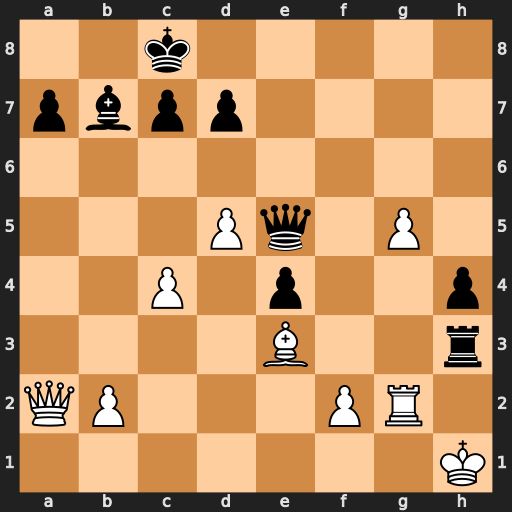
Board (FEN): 2k5/pbpp4/8/3Pq1P1/2P1p2p/4B2r/QP3PR1/7K
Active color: w
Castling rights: -
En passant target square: -
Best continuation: Kg1 Rxe3 fxe3